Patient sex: F
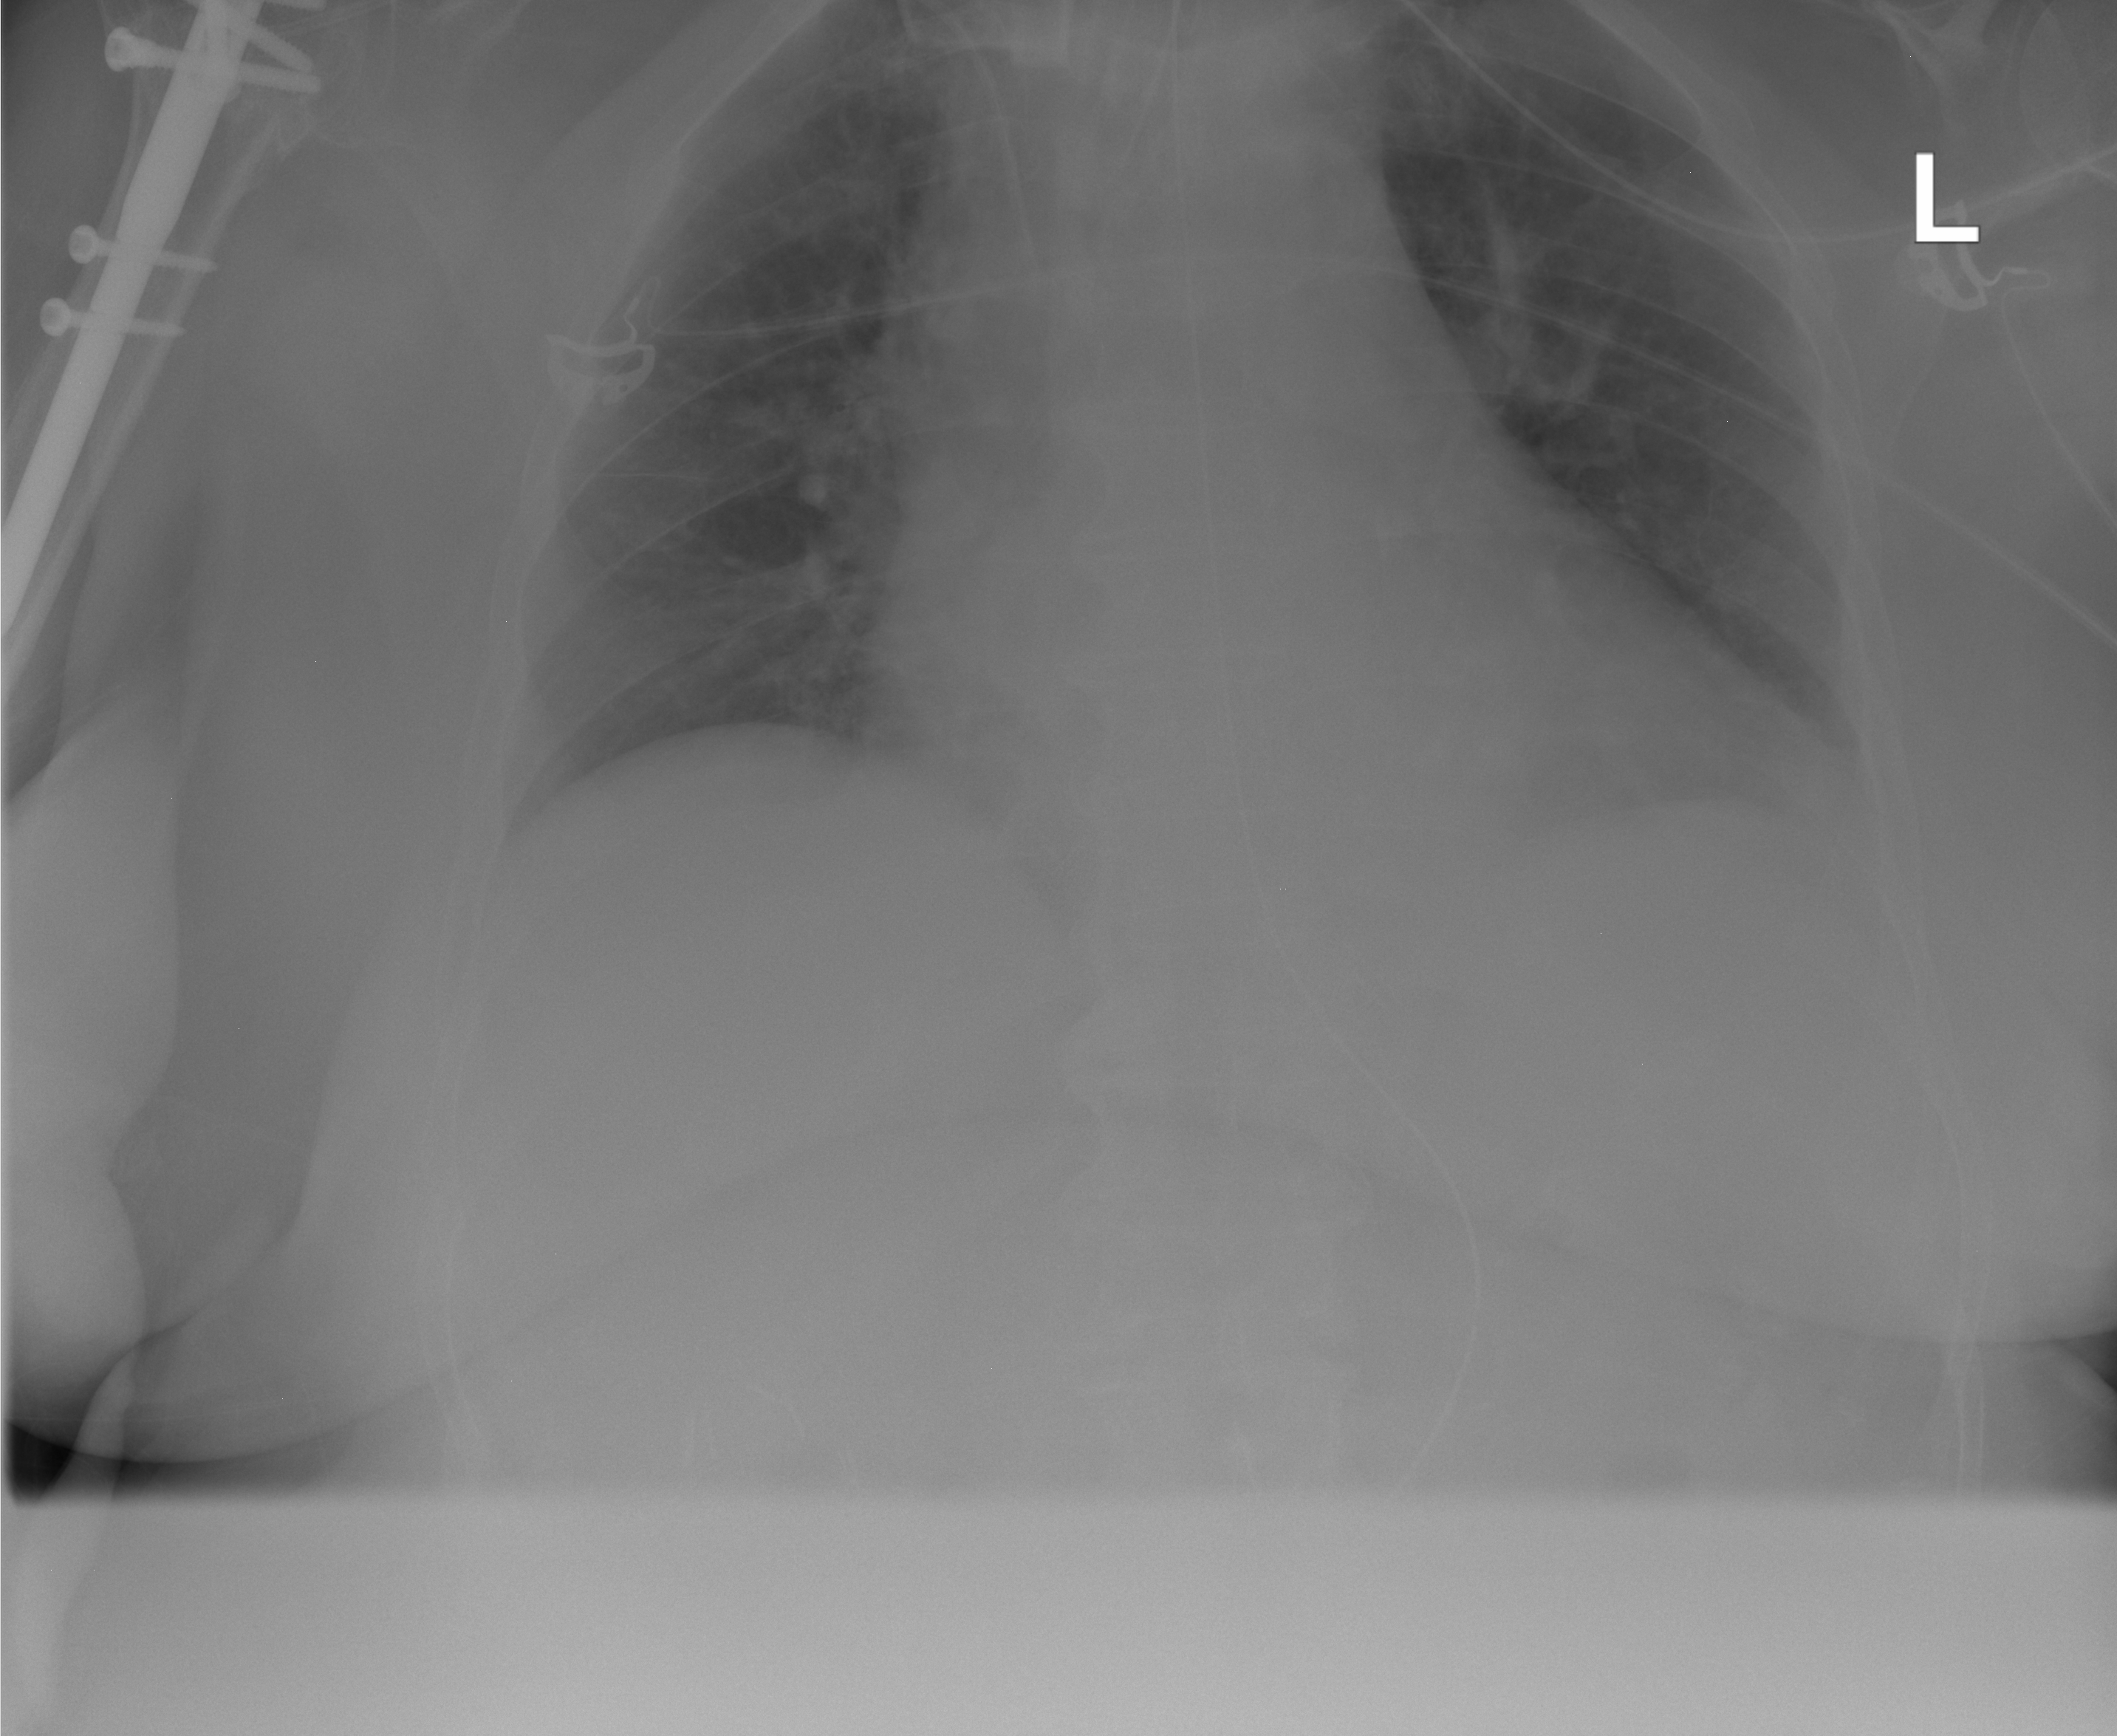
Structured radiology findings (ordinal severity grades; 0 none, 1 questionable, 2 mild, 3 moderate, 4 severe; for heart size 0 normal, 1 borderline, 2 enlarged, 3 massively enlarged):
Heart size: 0
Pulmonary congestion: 0
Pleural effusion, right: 0
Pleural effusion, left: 0
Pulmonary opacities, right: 0
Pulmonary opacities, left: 0
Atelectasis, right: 2
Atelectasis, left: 2